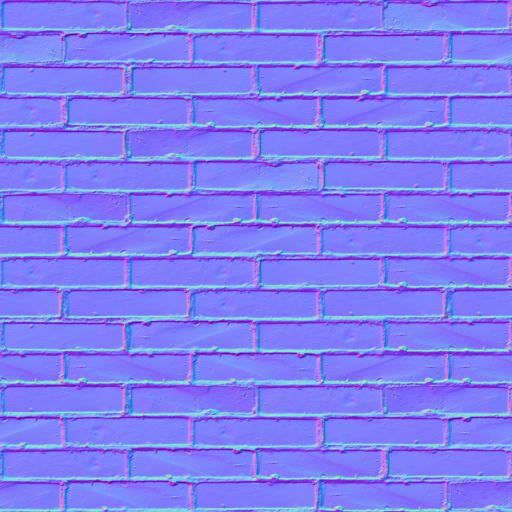
brick bricks brown wall